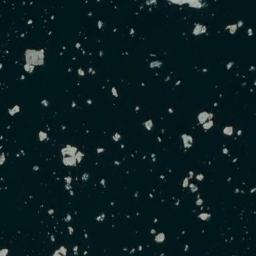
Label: sea_ice